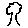
Label: tree